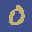
Label: 0